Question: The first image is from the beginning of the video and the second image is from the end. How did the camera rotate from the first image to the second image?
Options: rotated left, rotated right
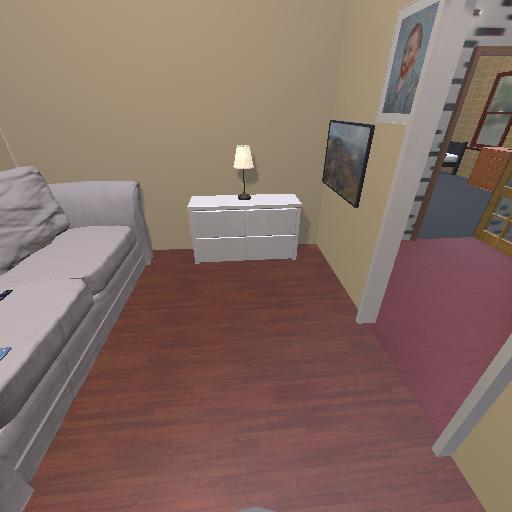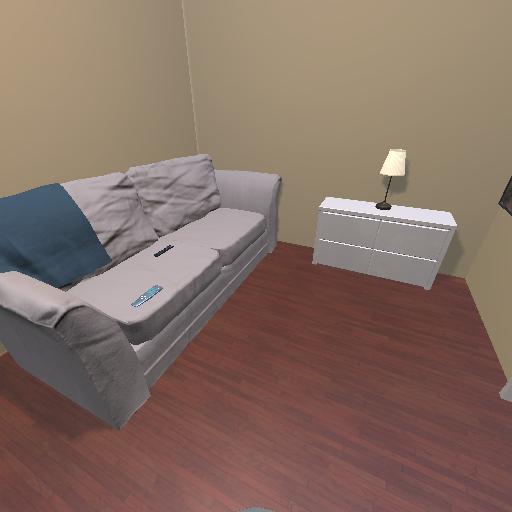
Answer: rotated left